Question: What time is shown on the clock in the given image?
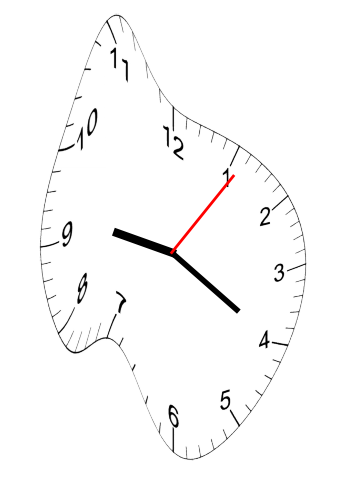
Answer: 09:20:06